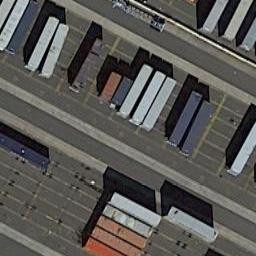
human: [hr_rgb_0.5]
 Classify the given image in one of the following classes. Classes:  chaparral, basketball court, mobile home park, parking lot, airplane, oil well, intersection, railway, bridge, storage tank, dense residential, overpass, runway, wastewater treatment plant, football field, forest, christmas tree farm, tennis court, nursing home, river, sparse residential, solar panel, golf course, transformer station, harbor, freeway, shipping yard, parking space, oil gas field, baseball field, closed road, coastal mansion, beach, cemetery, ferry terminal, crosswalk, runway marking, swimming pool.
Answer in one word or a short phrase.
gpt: shipping yard